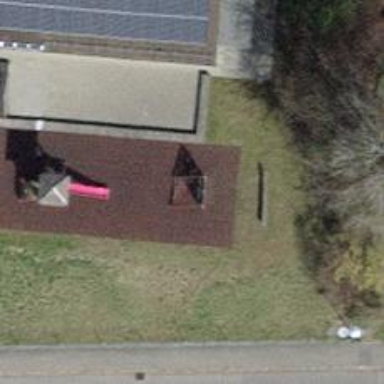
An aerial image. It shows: Playground featuring climbing frame.